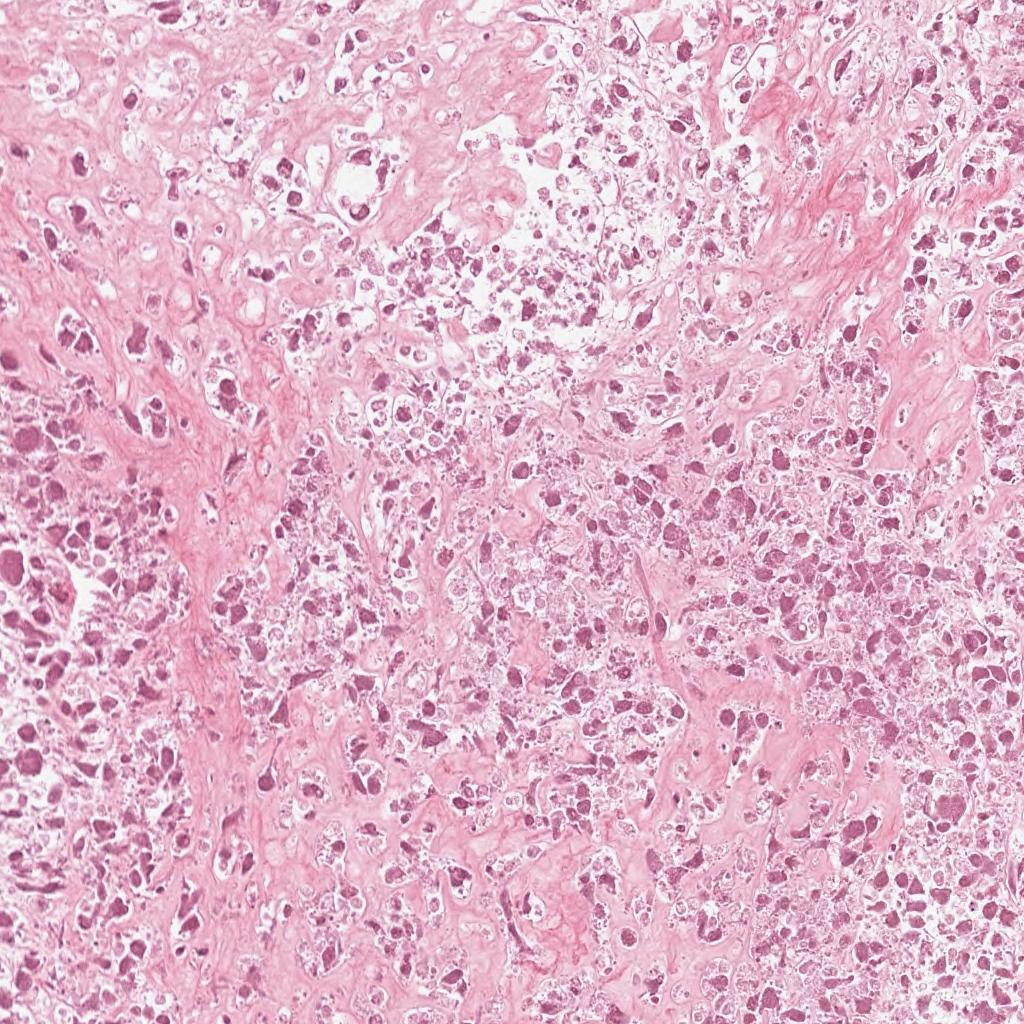
Label: Non-Viable-Tumor